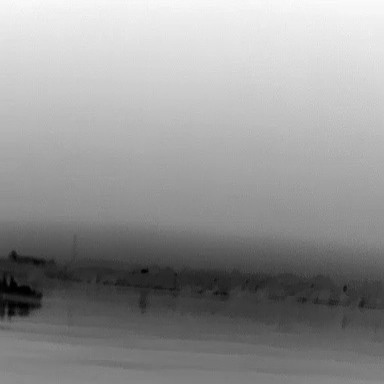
There is a warship in the infrared image.